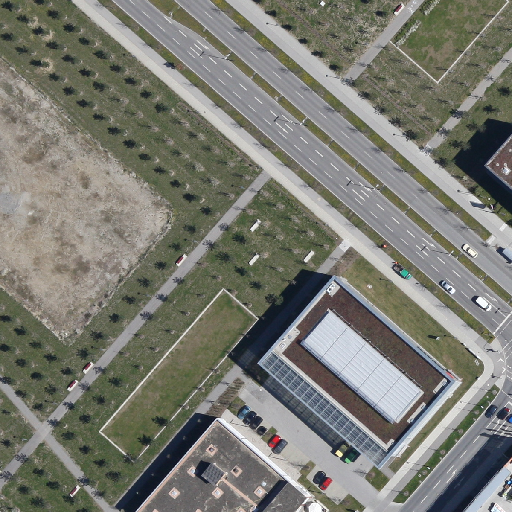
Referring expression: paved road